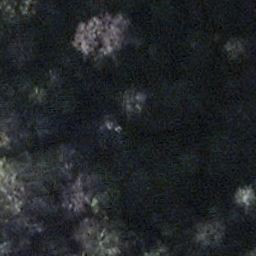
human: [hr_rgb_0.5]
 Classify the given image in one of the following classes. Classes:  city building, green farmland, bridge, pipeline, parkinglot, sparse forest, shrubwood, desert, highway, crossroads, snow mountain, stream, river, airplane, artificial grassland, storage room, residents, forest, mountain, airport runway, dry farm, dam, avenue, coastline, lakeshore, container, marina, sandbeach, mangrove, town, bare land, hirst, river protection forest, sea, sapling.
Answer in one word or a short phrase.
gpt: shrubwood